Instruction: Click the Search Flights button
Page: home
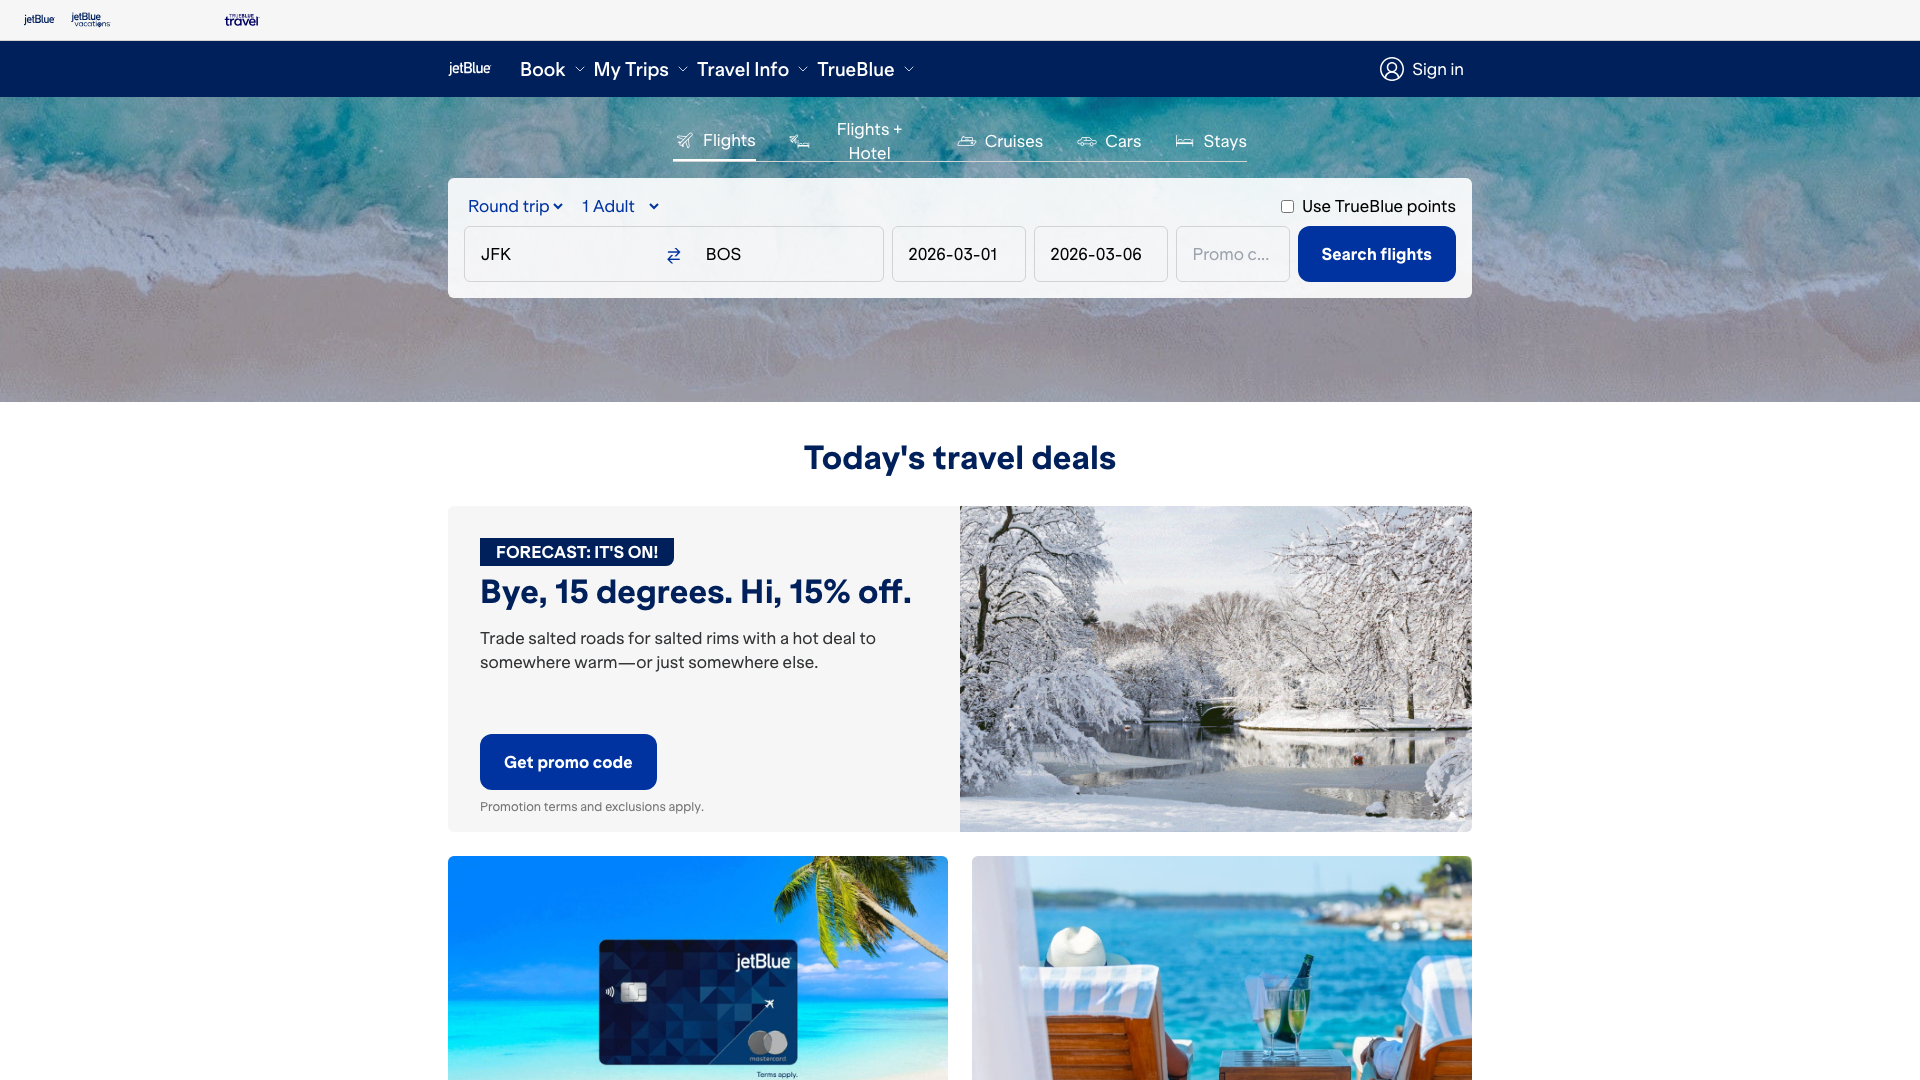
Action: click